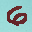
Label: 6